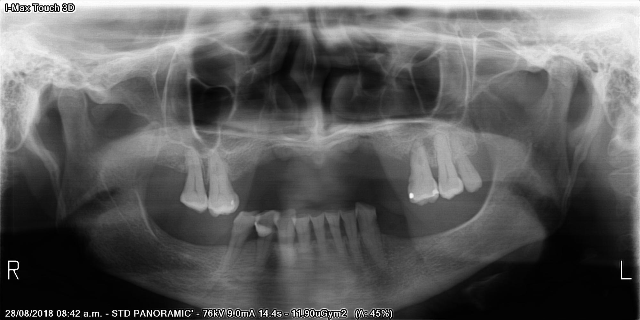
adult